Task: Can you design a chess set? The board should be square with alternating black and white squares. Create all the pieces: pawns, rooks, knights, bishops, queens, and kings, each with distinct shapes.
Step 3866:
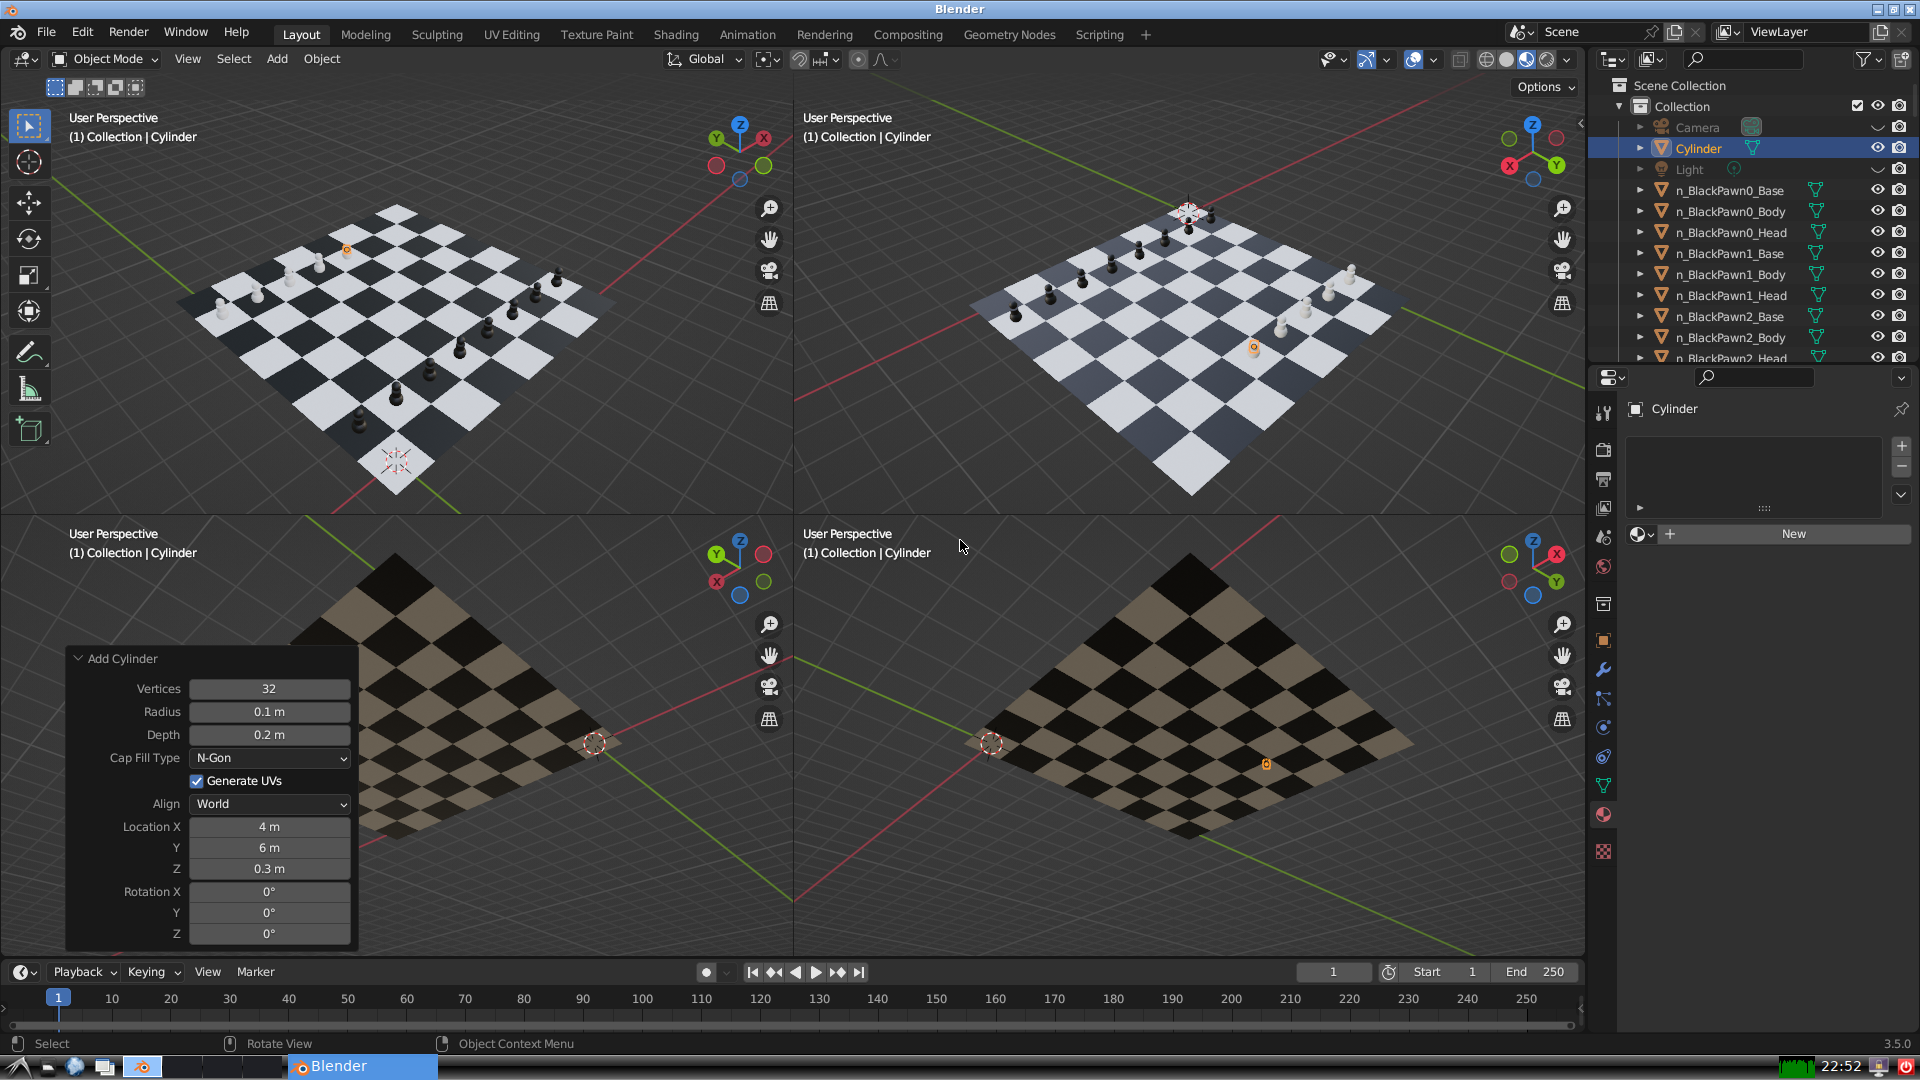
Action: {"key_press": ['Ctrl, Home']}